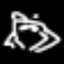
Label: frog